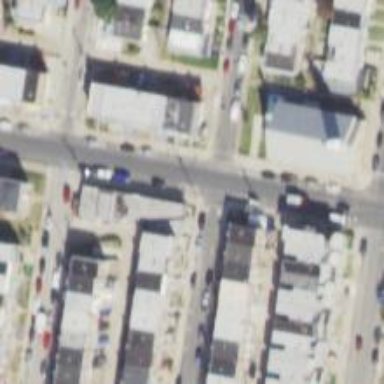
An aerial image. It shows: Alleyway designated as service road.